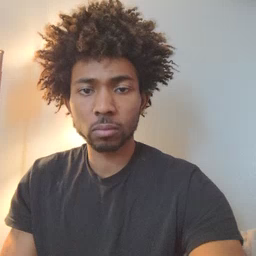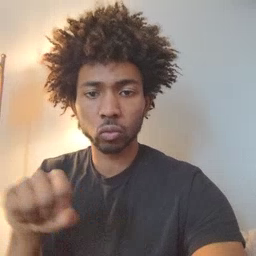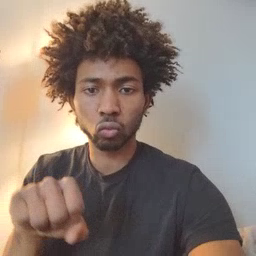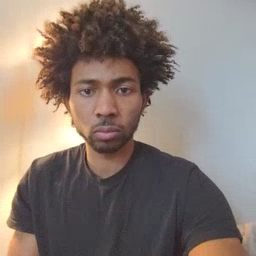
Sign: shoe